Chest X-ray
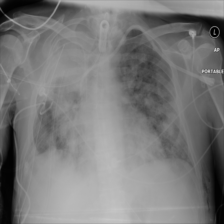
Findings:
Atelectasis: negative
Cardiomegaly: negative
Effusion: negative
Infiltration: positive
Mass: negative
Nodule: negative
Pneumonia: negative
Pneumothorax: negative
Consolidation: negative
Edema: negative
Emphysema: negative
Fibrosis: negative
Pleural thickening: negative
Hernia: negative